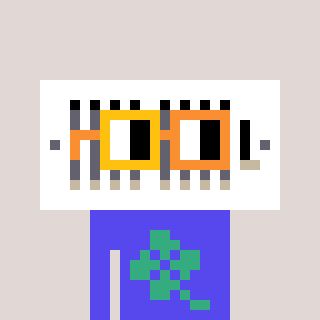
a pixel art character with square yellow and orange glasses, a vent-shaped head and a computerblue-colored body on a warm background